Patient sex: M
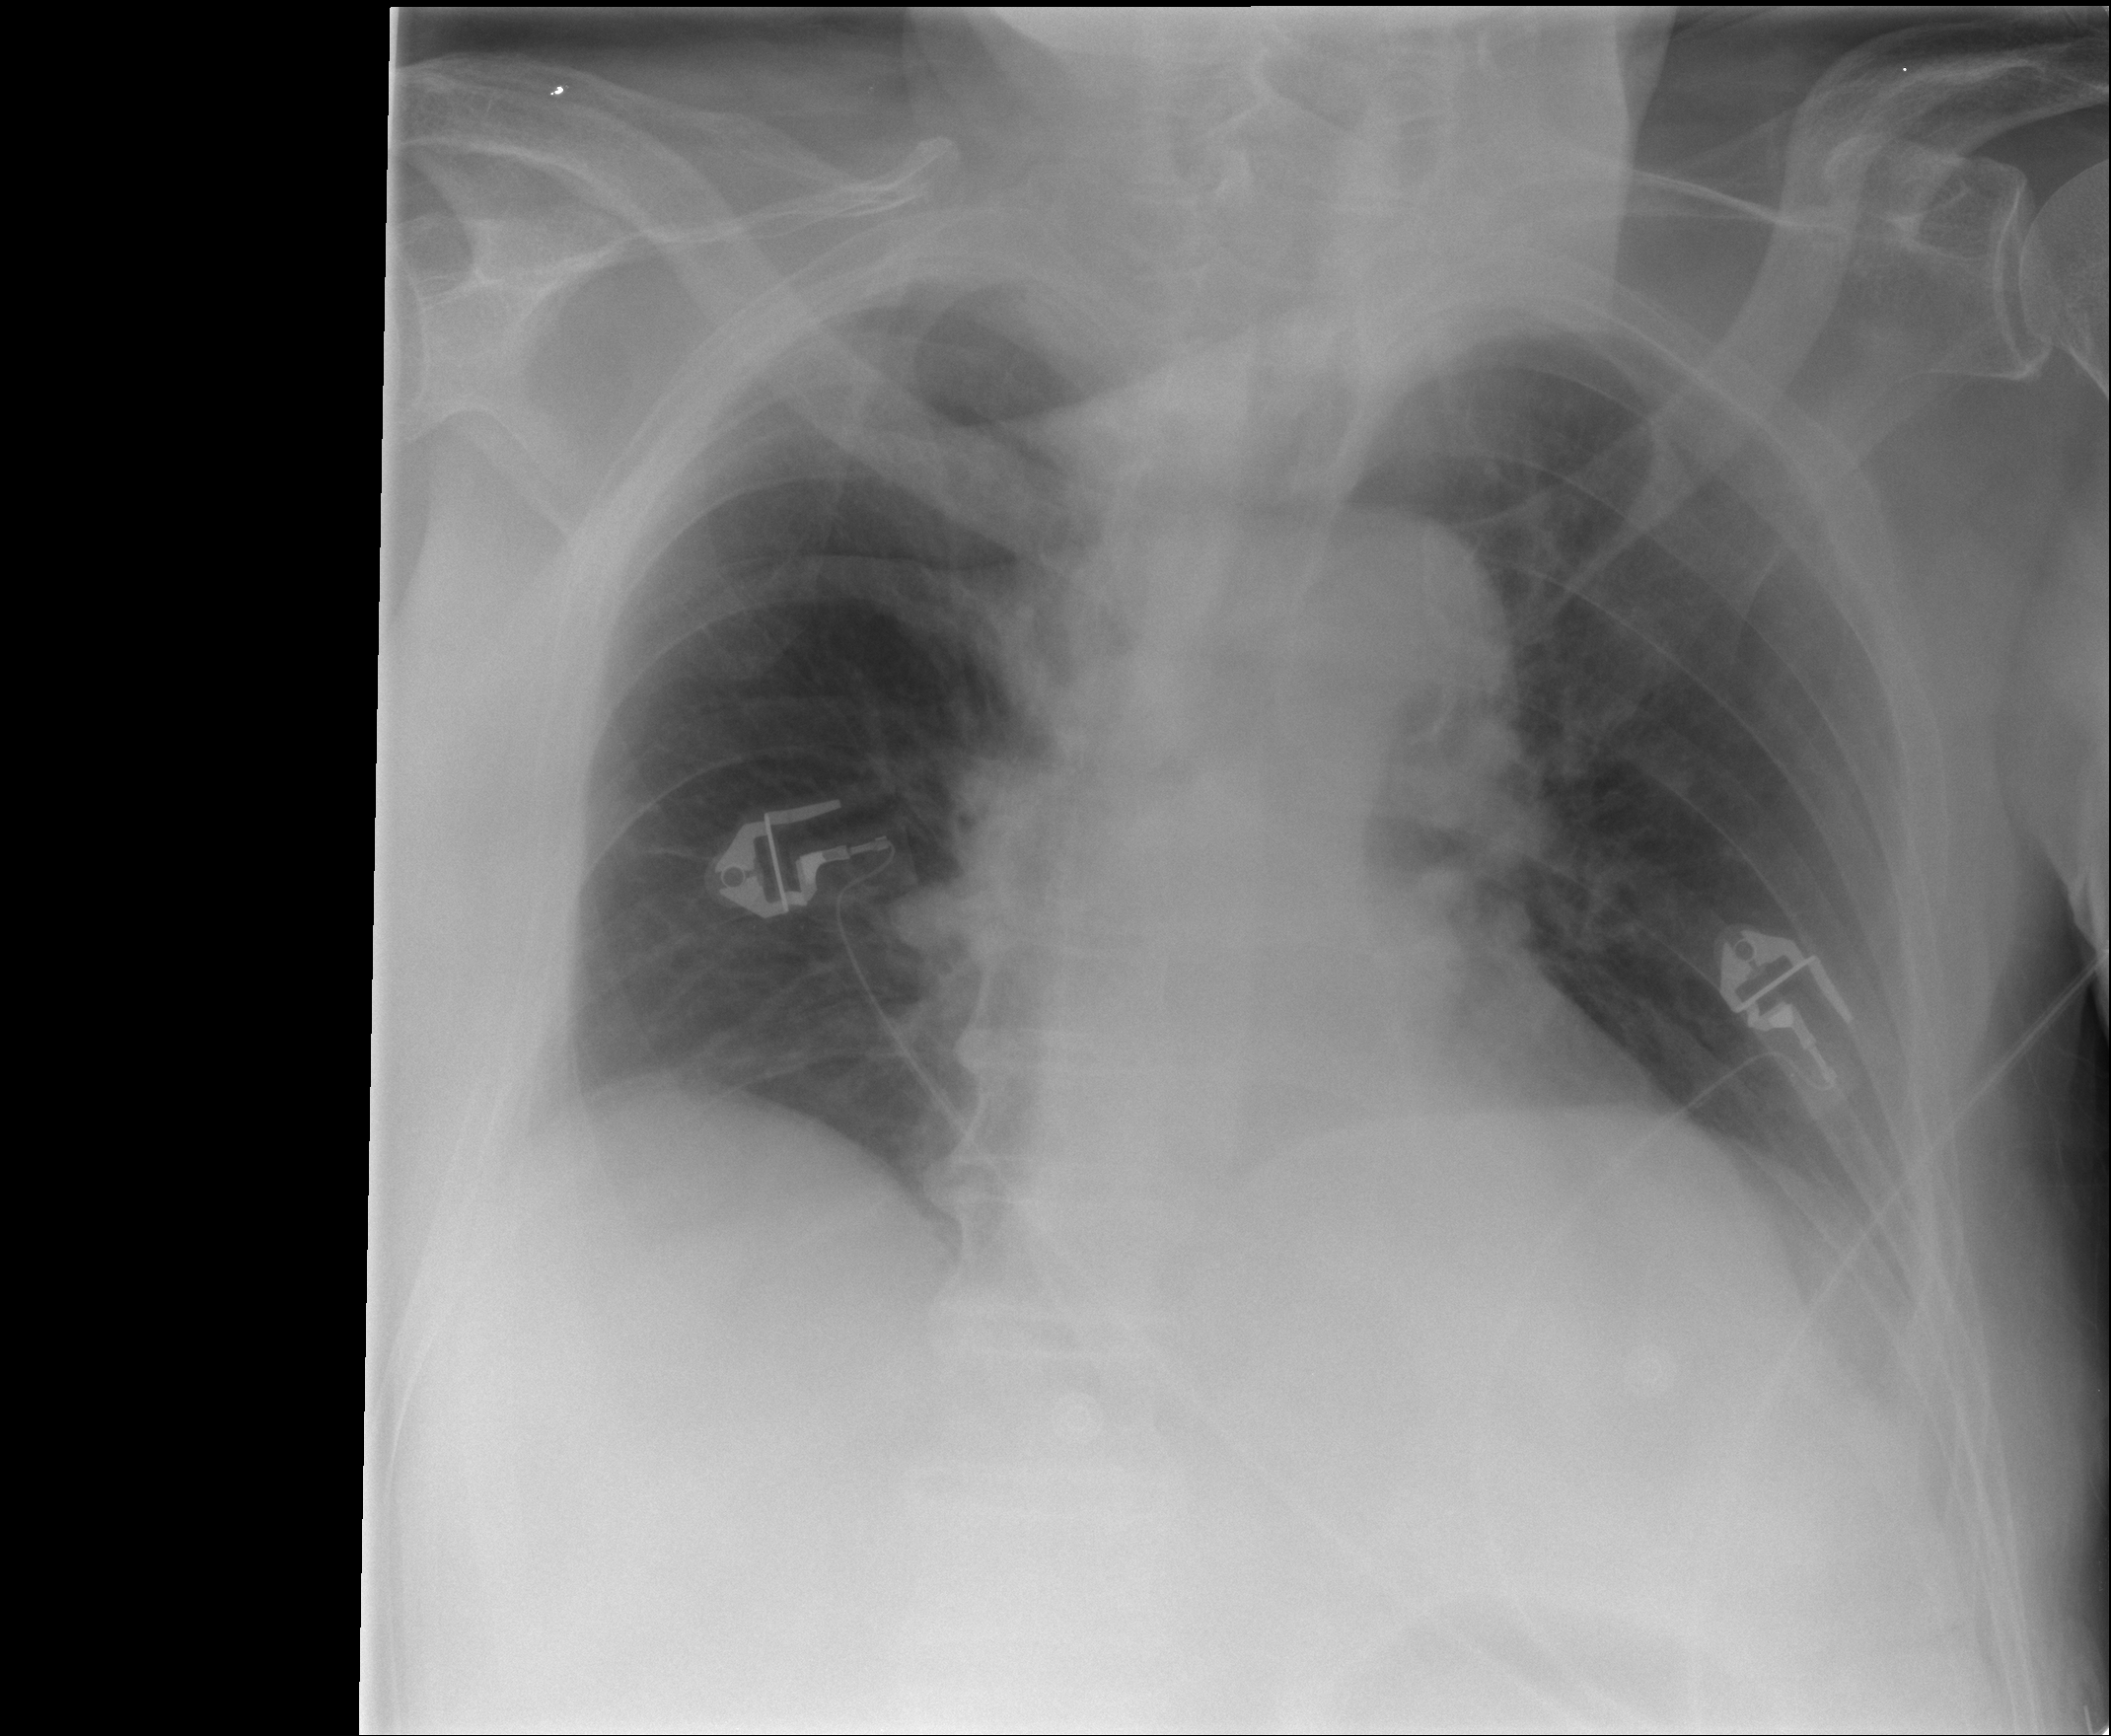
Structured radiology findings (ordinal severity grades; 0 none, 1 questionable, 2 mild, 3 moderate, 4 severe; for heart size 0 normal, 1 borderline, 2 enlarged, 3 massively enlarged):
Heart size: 2
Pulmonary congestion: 1
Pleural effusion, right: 0
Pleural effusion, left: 0
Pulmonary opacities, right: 0
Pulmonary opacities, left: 0
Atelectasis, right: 0
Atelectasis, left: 0